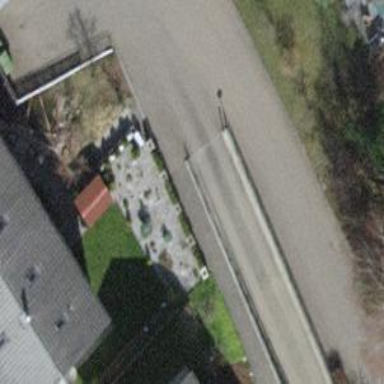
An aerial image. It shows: Driveway leading to service road.